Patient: sex M, age 47
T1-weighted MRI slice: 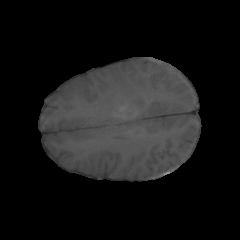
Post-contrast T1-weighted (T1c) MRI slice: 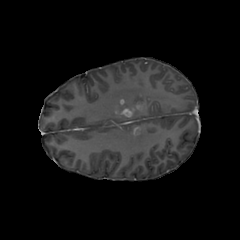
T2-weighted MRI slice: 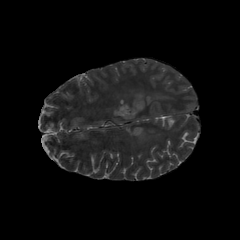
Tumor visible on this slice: yes
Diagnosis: Glioblastoma, IDH-wildtype
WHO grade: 4